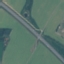
Land use / land cover class: Highway